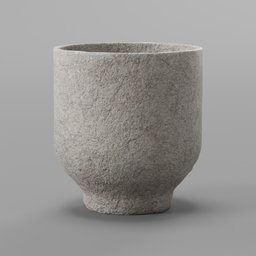
Label: decoration